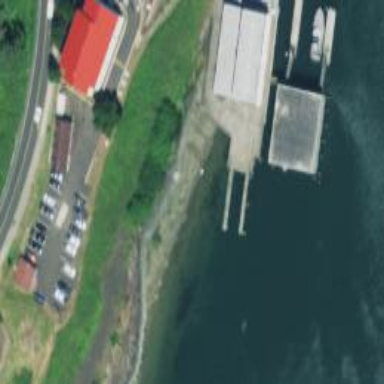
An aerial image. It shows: Pier used as boat lift along the waterway.